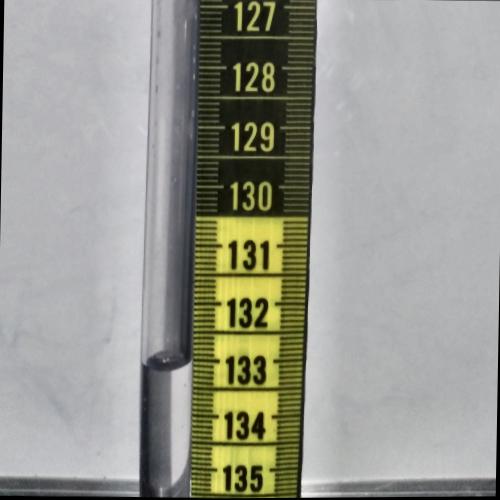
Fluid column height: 133.0 cm